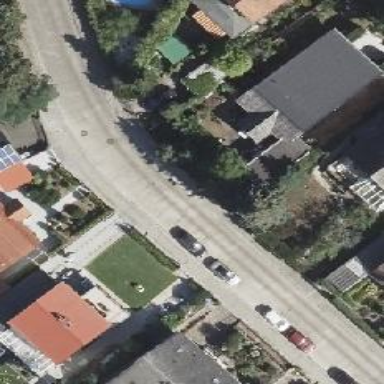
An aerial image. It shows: Residential road with concrete surface. Sidewalks are present on both sides.